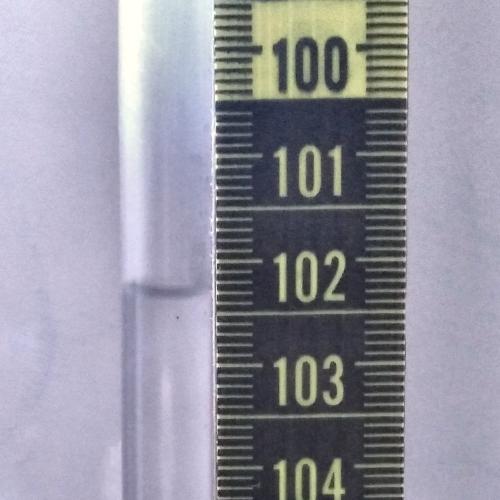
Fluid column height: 102.3 cm